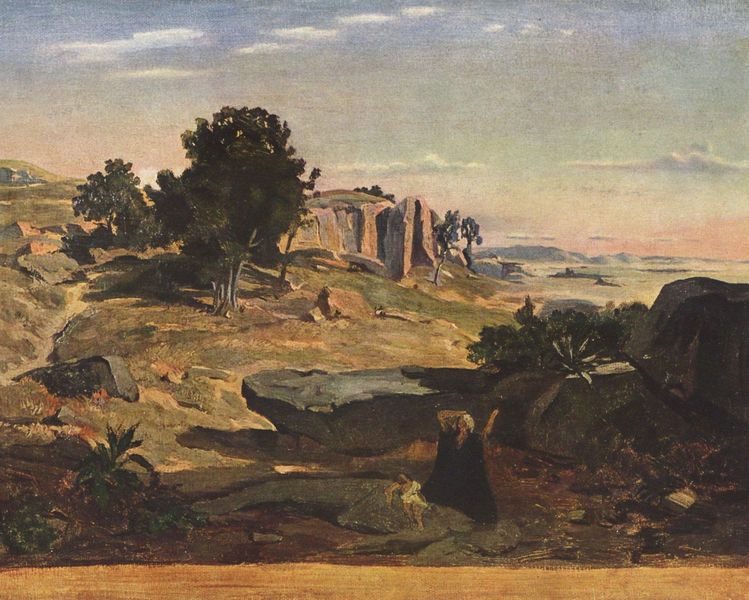
Titel: Hagar in der Wüste
Künstler: Jean Baptiste Camille Corot
Standort: Paris
Institution: Collection G. Renand
Schlagwörter: baum, berg, blau, dunkel, felsen, gemälde, gestein, himmel, mann, meer, schatten, wasser, weiß, wolken, aquarell, bäume, gelb, grün, impressionismus, landschaft, menschen, ocker, sand, stadt, ufer, abend, braun, frau, grau, haar, hell, licht, schwarz, strasse, ausblick, gras, tier, weg, wiese, wolke, malerei, bart, arme, mensch, stein, steine, tod, trauer, bild, öl, bach, baumstamm, ebene, erde, ferne, horizont, häuser, hügel, natur, weite, busch, büsche, pfad, sonne, sträucher, boden, insel, figur, gewand, kind, person, pflanzen, höhle, kontrast, rosa, tal, wald, anhöhe, aussicht, spanien, küste, sommer, strand, ruhe, liegen, italien, süden, vedute, heiß, trocken, berge, fels, gebirge, hang, wüste, dorf, dächer, sonnenuntergang, violett, kahl, geröll, steil, oliv, romantik, angst, staffage, stimmung, zeigen, abendrot, gründ, steppe, bucht, klippe, steilküste, courbet, alter, orient, findlinge, agaven, leinwand, altar, sehnsucht, christus, grab, jesus, wanderer, griechenland, agave, kaktus, heiliger, plateau, isaak, opfer, arkadien, maria, beweinung, hirte, biblisch, christi, zerklüftet, hexe, südländisch, steinblöcke, vlau, staffelung, einsiedler, mose, cliff, gügel, hüfel, pflanen, äqypten, felzen, sträuucher, esteine